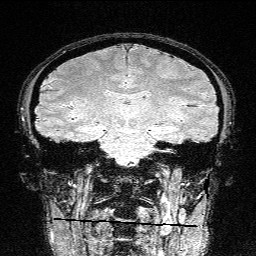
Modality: FLASH
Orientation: sagittal
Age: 31
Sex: female